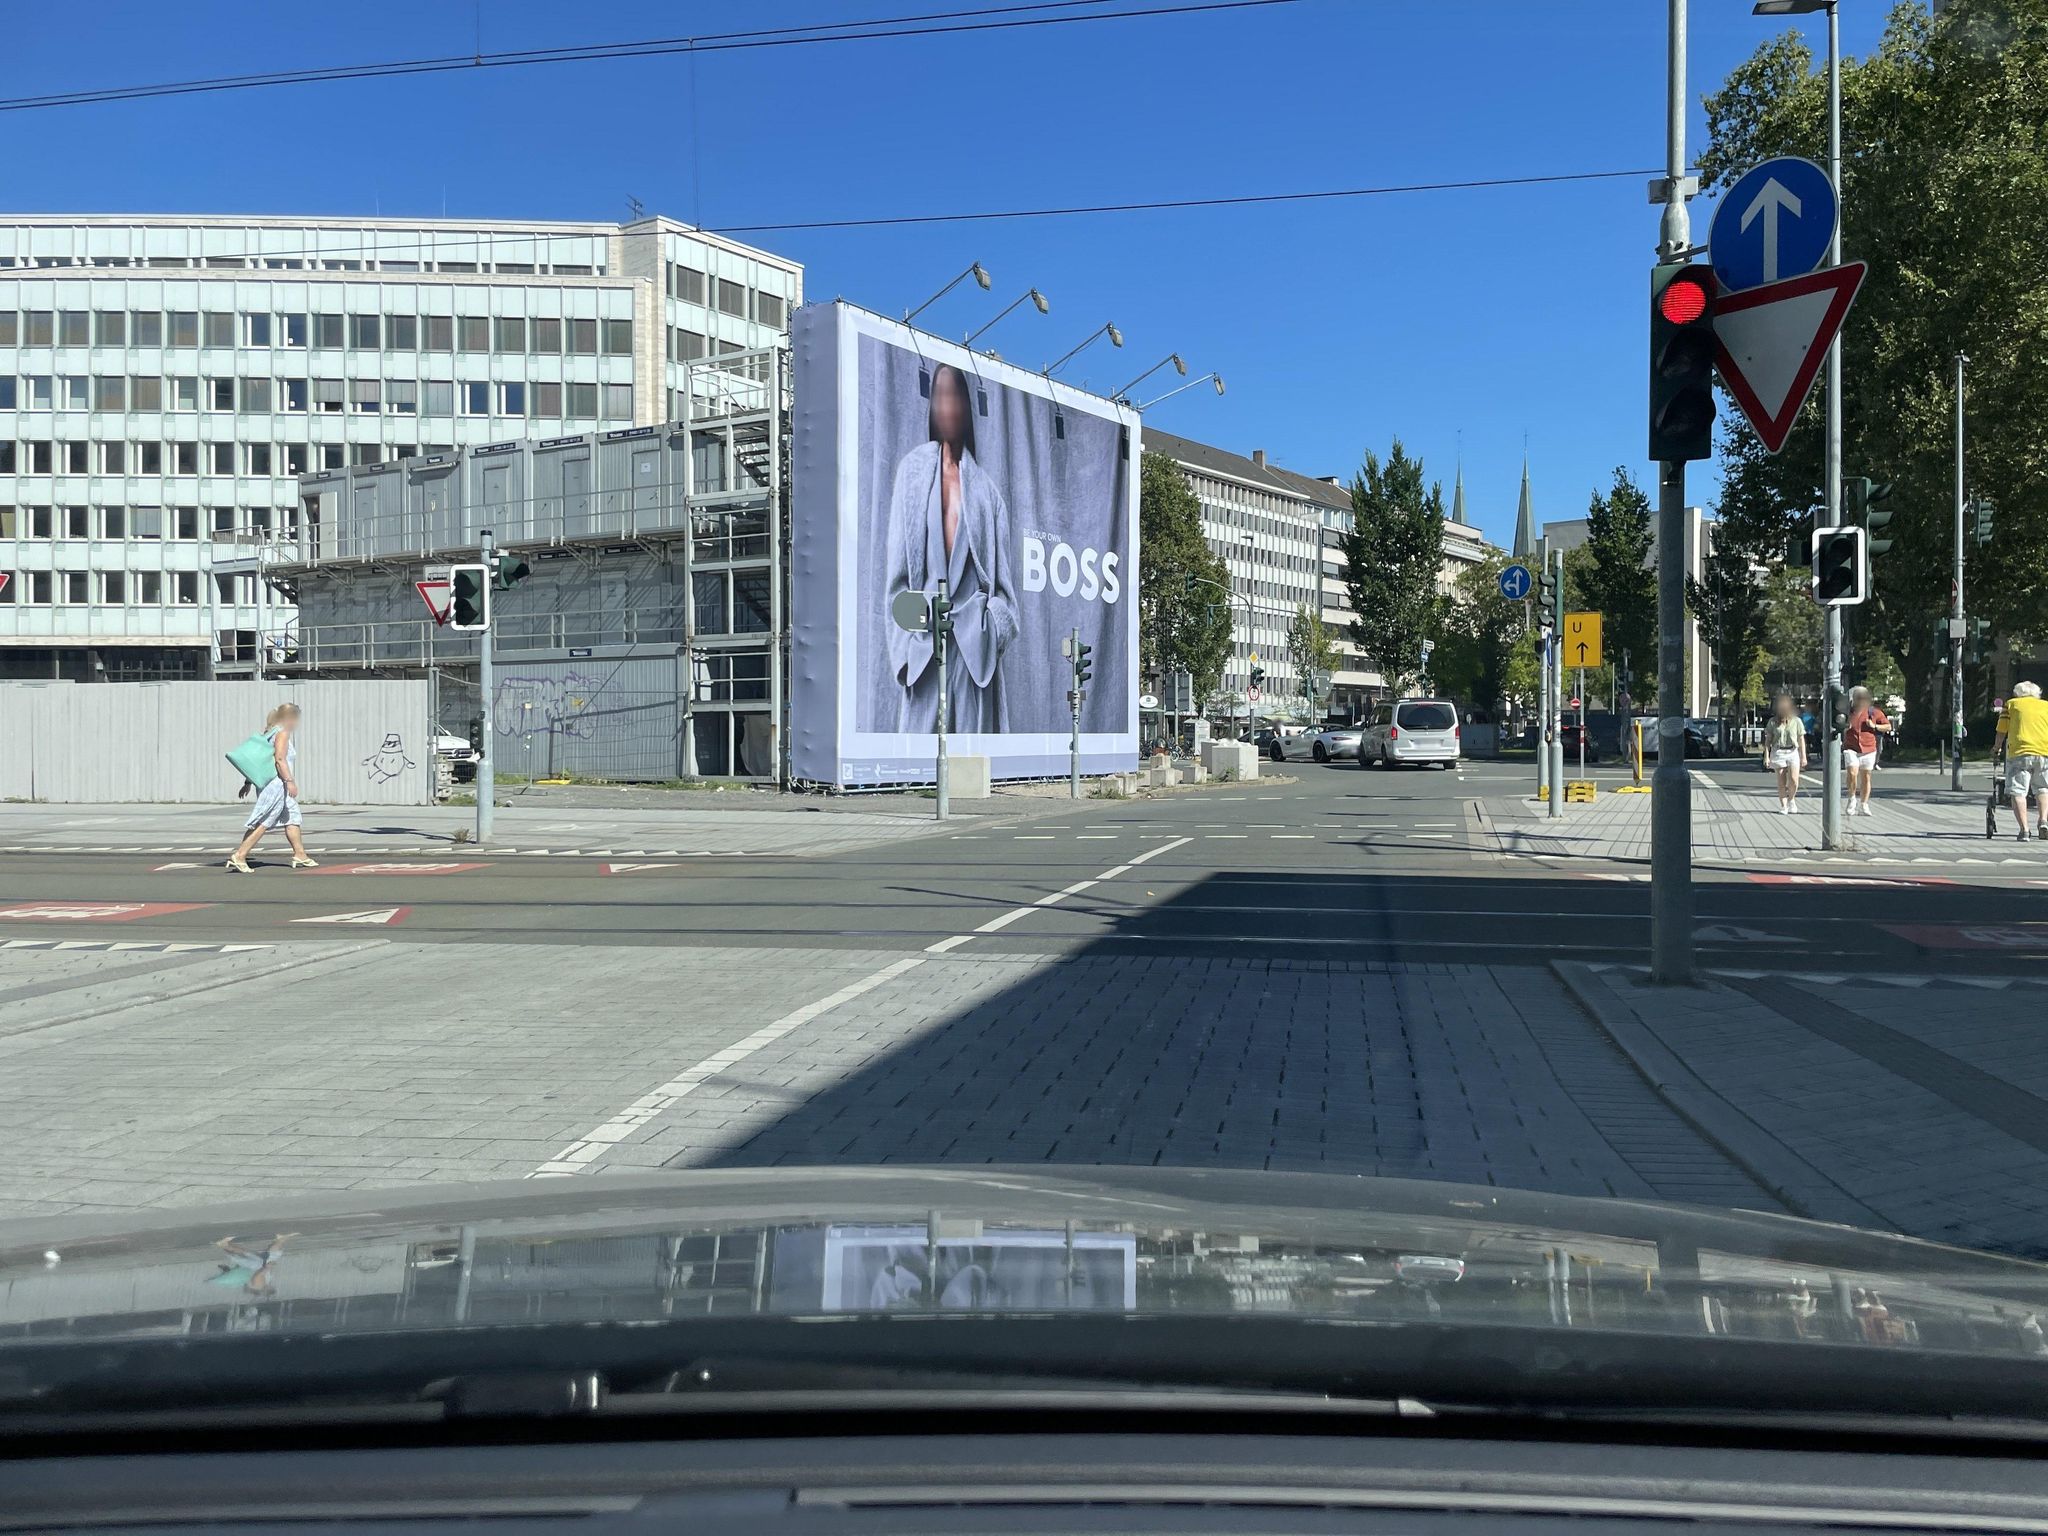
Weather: clear
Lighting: day
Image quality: good
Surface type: driving surface
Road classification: path, cycleway
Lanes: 2
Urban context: urban centre
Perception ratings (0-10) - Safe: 0.74, Lively: 3.96, Beautiful: 3.89, Boring: 2.72, Depressing: 6.44, Wealthy: 8.69